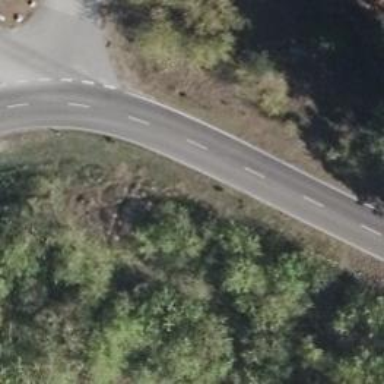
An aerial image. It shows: Secondary road with asphalt surface.